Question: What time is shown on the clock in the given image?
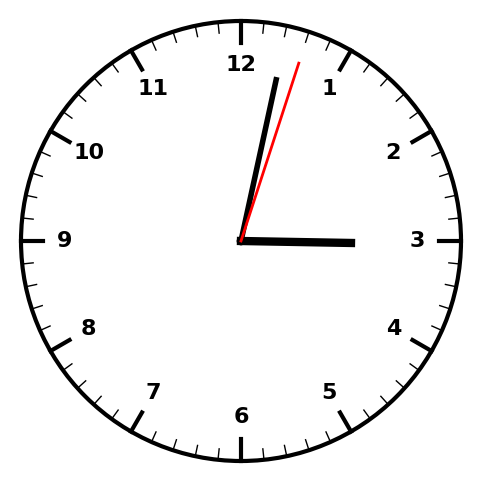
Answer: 03:02:03